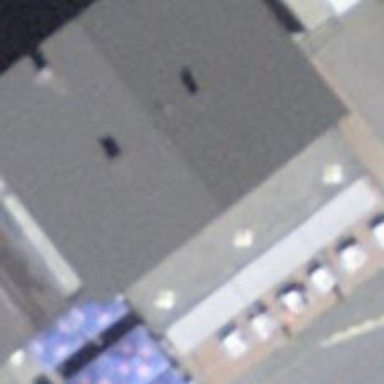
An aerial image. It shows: Restaurant.